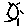
Label: sun